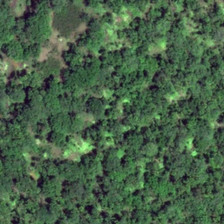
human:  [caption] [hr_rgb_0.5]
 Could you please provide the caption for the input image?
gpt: a large number of tall trees have been planted on the land .

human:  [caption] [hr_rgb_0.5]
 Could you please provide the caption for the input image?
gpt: there is a vast expanse of forest on this land .

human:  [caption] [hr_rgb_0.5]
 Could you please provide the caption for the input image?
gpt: there is a vast expanse of forest on this land .

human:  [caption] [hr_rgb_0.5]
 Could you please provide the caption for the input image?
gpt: a large number of tall trees have been planted on the land .

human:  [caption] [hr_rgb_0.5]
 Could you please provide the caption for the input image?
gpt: there is a vast expanse of forest on this land .